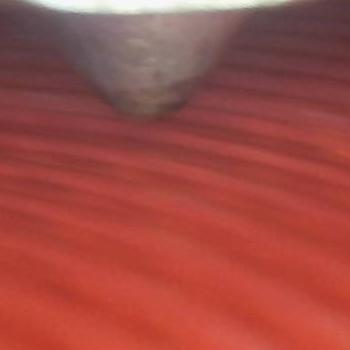
Flow rate: 59%